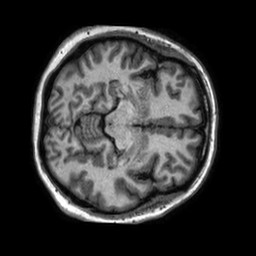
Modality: T1w
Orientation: axial
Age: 42
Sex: female
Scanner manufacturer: philips
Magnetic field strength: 1.5 T
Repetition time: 0.008221 s
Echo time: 0.003775 s